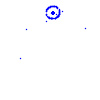
Particle: kaon